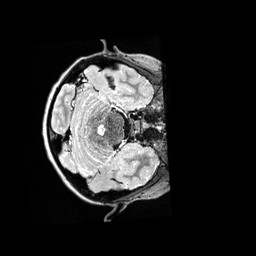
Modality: T2w
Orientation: axial
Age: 8
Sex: female
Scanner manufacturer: siemens
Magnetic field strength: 3 T
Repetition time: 3.2 s
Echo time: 0.564 s